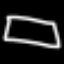
Label: square